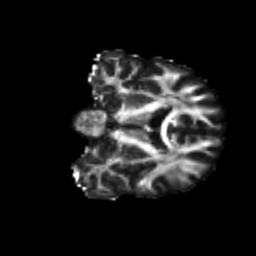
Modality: FA
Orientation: coronal
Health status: ill
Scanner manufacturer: siemens
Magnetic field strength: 3 T
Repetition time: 6.7 s
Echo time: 0.1 s